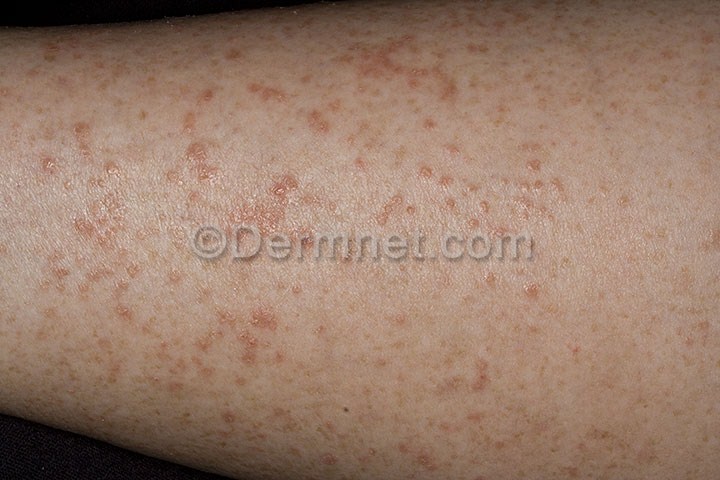
Disease: Nail Fungus and other Nail Disease